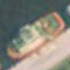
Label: civil